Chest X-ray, PA view. Patient: 49 years old, sex F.
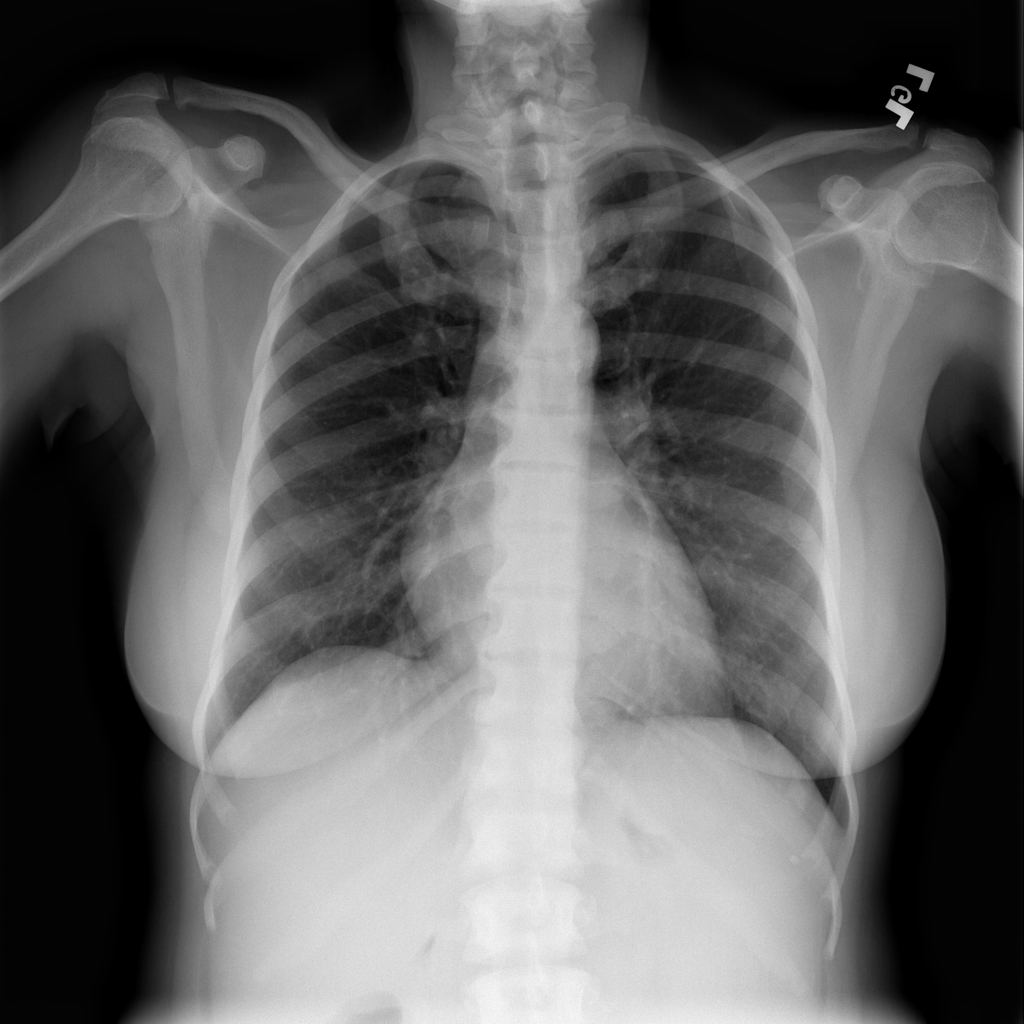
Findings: No Finding